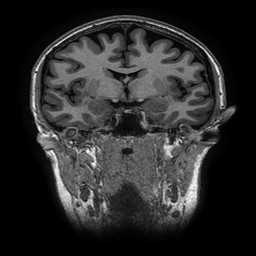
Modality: T1w
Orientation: sagittal
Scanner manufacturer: ge
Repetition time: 7.6 s
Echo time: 0.003 s